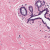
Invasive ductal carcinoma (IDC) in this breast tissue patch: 0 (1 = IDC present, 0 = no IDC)